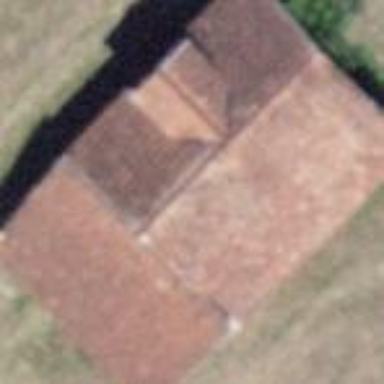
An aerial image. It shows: Barn.